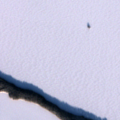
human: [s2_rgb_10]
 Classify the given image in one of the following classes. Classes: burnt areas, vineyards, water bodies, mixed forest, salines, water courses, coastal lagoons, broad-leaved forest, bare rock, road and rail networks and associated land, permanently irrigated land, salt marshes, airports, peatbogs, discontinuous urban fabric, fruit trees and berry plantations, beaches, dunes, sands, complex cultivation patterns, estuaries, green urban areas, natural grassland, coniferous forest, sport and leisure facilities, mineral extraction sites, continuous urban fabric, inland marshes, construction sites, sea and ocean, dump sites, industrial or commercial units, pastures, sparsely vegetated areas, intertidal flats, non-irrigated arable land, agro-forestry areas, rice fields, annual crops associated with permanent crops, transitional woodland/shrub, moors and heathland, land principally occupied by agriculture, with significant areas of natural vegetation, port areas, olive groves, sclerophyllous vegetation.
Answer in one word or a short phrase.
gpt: coniferous forest, water bodies